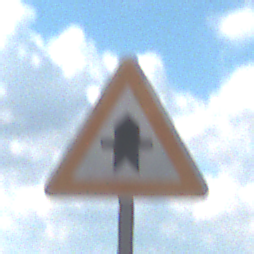
Verkehrszeichen: Vorfahrt
Umgebung: Outdoor, Nature
Tageszeit: Midday
Wetter: PartlyCloudy
Licht: Natural
Jahreszeit: NotSpecified
Kontrast: HighContrast